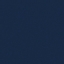
Land use / land cover class: SeaLake